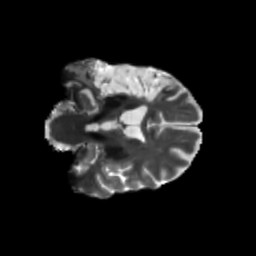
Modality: T2w
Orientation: coronal
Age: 56
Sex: male
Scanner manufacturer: siemens
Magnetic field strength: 3 T
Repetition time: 5.47 s
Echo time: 0.0854 s